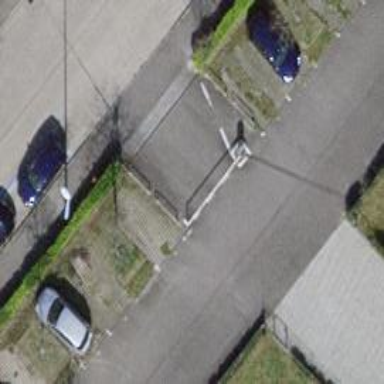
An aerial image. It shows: Lift gate barrier.